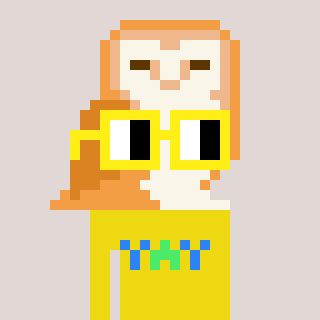
a pixel art character with square yellow glasses, a owl-shaped head and a yellow-colored body on a warm background